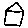
Label: house